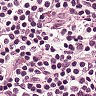
Metastatic tissue present: no